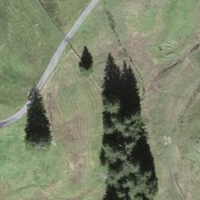
EUNIS habitat code: 23
Species observed at this site:
Roeseliana roeselii
Melitaea diamina
Filipendula ulmaria